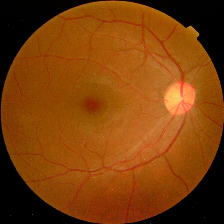
Diabetic retinopathy grade: No DR